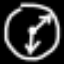
Label: clock